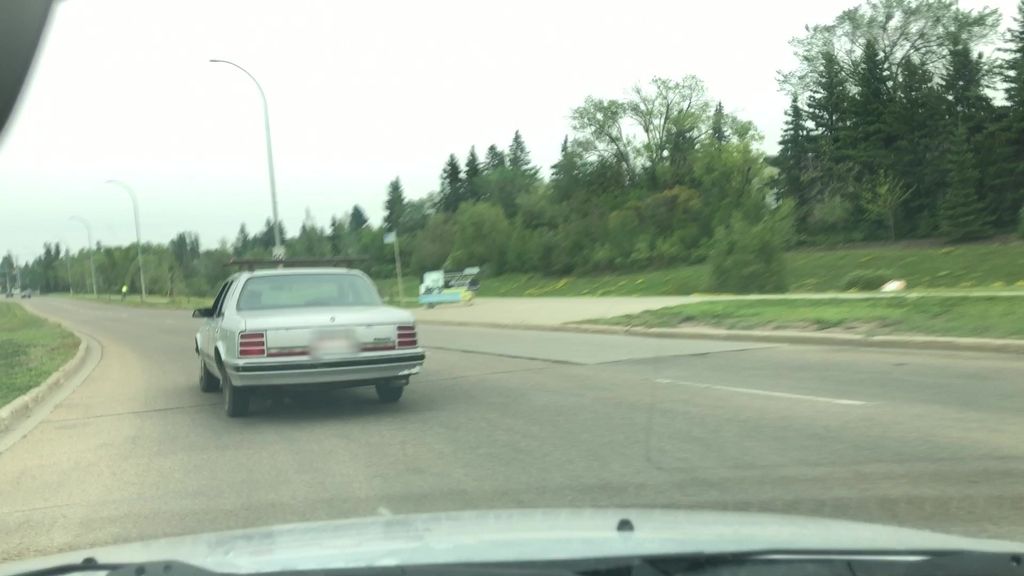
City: edmonton